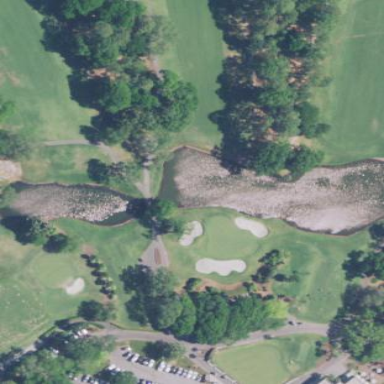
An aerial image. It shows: Water hazard on golf course. The hazard is natural water feature.